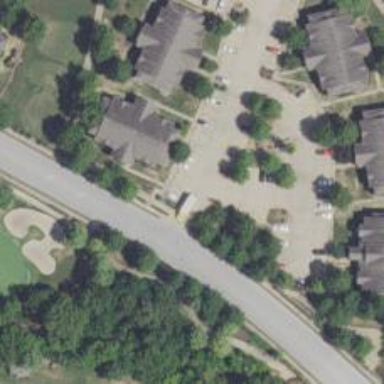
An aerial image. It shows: Living street.